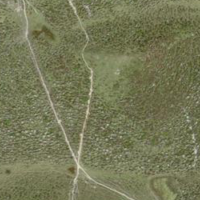
EUNIS habitat code: 26
Species observed at this site:
Lagopus muta